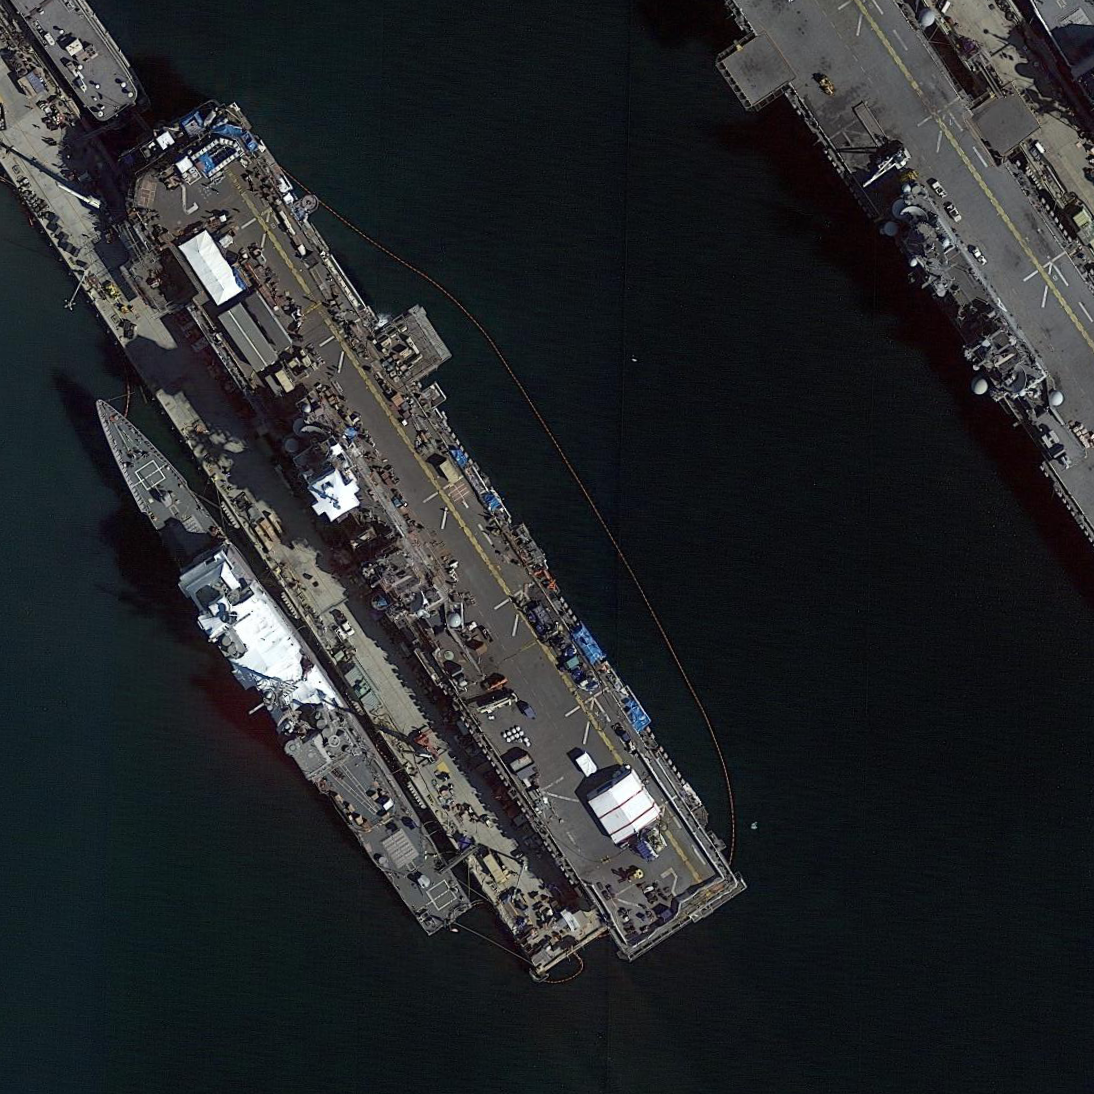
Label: assault